Question: I am trying to build a polar plot to showcase percentiles in certain directions but having trouble removing the outer most ring of the polar plot even though it has been removed as part of the bar plot that helps build the polar plot.
Here is the reproducible code:
'''
library(ggplot2)
perc_df=data.frame(id=c(125,126,127,128,129,130),percentile=c(.50,.75,.99,.27,.12,.66))
cxc <- ggplot(perc_df, aes(x = id)) +
geom_bar(width = 1, aes(weight = percentile, fill = ..count..)) +
scale_y_continuous(limits = c(0,1),breaks=seq(0, 1, .25),expand=c(0,0)) +
scale_fill_gradient2(low = 'red', high = 'green',mid='yellow', limits=c(0,1),midpoint=.5,guide = "colourbar")
cxc + coord_polar(theta = 'x',start = 2.6)+ guides(fill=FALSE) +
theme(axis.title.x=element_blank(),axis.text.x=element_blank(),axis.ticks.x=element_blank(),axis.title.y=element_blank(),
axis.text.y=element_blank(),axis.ticks.y=element_blank(),plot.title = element_text(lineheight=.8, face="bold",hjust = 0.5),
panel.border = element_blank())
'''
This is what is produced:

This is very close but we want percentiles of 1 to be at the final circle of the plot rather than having that outer ring of the plot.
Edit: I have already tried to incorporate the answers here but without any luck.
<URL>
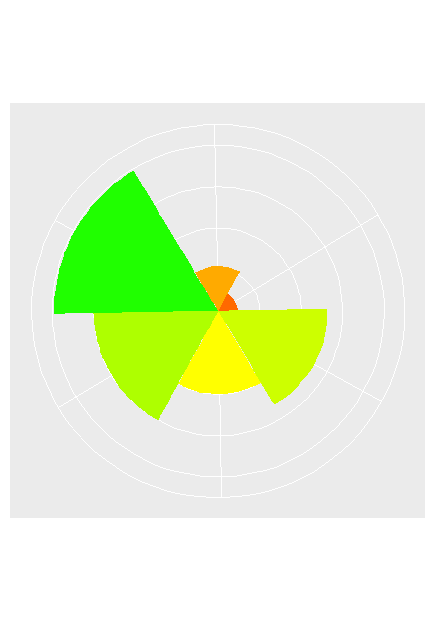
Answer: Answer in that question is quite straightforward. You have to add 'geom_hline' (you probably want them before adding 'geom_bar'). I don't think that 'geom_vline' makes sense in your case as variables on x-axis aren't numerical.
I added one line:
'''
geom_hline(yintercept = seq(0, 1, by = 0.25), colour = "grey90", size = 0.2)
'''
Whole code looks like this:
'''
perc_df <- data.frame(id = c(125, 126, 127, 128, 129, 130),
percentile = c(0.50, 0.75, 0.99, 0.27, 0.12, 0.66))
library(ggplot2)
ggplot(perc_df, aes(id)) +
geom_hline(yintercept = seq(0, 1, by = 0.25), colour = "grey90", size = 0.2) +
geom_bar(aes(weight = percentile, fill = ..count..),
width = 1, ) +
scale_y_continuous(limits = c(0, 1),
breaks = seq(0, 1, 0.25),
expand = c(0, 0)) +
scale_fill_gradient2(low = "red", mid="yellow", high = "green",
limits = c(0, 1), midpoint = 0.5,
guide = "colourbar") +
coord_polar(theta = "x", start = 2.6) +
guides(fill = FALSE) +
theme_bw() +
theme(axis.title = element_blank(),
panel.border = element_blank(),
legend.key = element_blank(),
axis.ticks = element_blank(),
axis.text = element_blank(),
panel.grid = element_blank(),
plot.title = element_text(lineheight = 0.8, face = "bold",
hjust = 0.5))
'''
And it produces plot like this:
<URL>